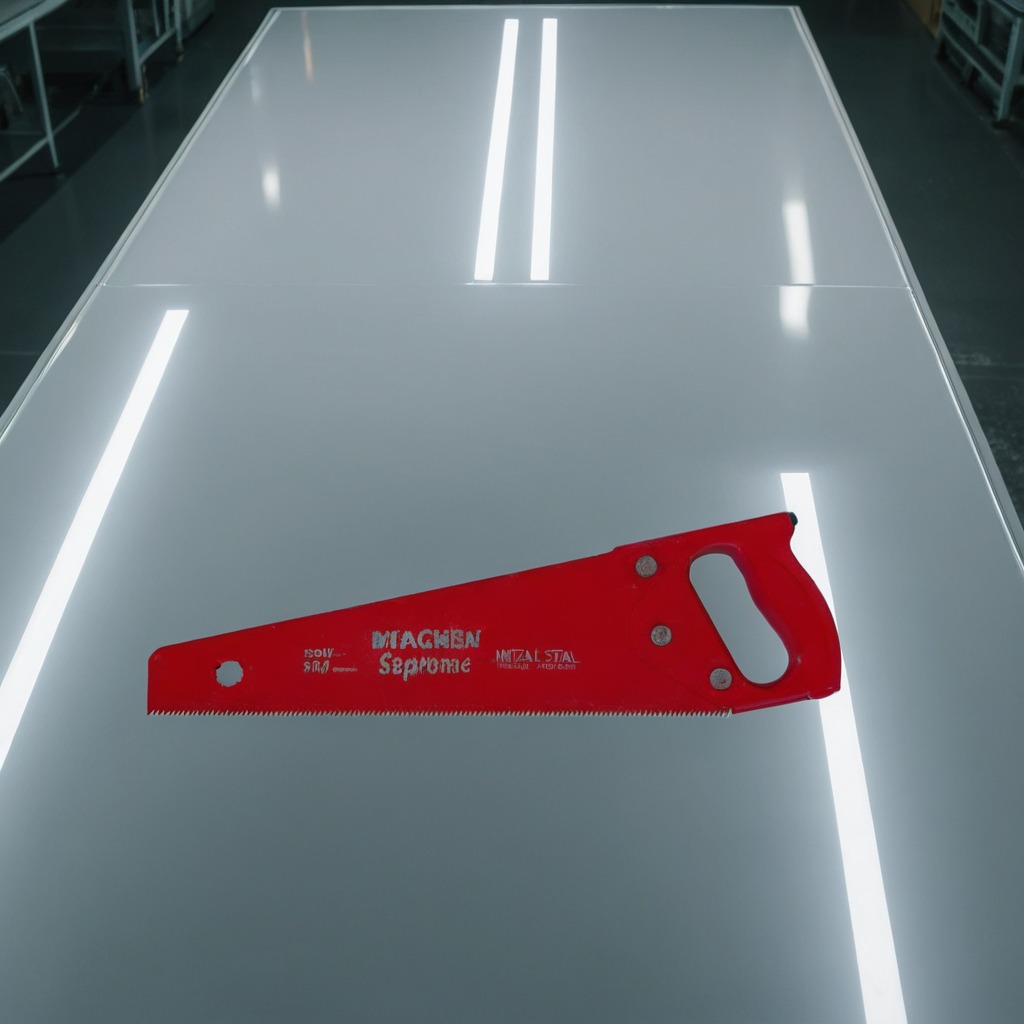
A metal saw is lying on a table in a ship maintenance bay.